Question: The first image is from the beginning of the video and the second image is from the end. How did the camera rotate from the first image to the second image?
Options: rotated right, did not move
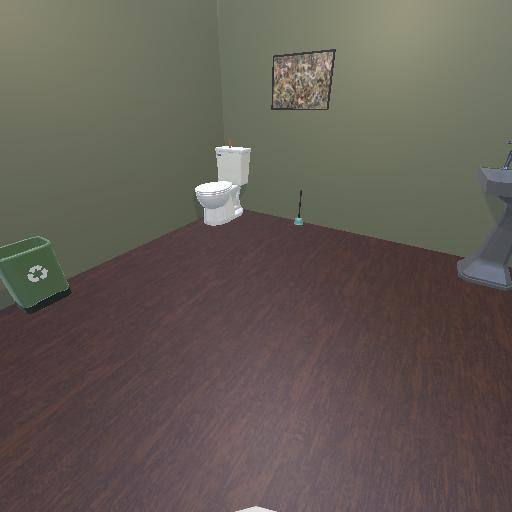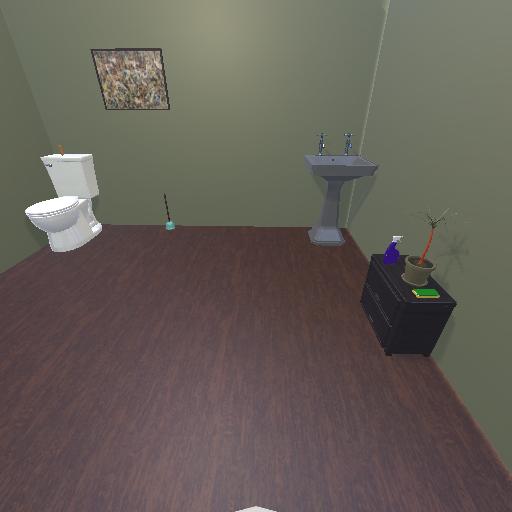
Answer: rotated right